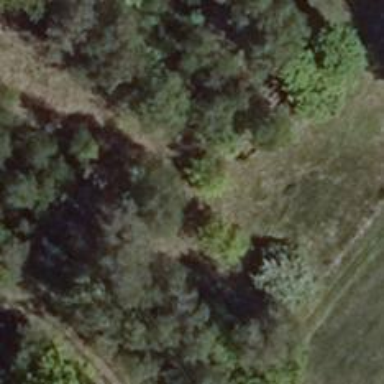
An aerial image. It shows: Grassy path.